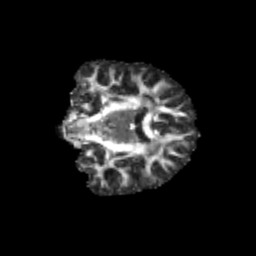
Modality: FA
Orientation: coronal
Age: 10
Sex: male
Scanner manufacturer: siemens
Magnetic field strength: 3 T
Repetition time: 3.8 s
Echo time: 0.07 s